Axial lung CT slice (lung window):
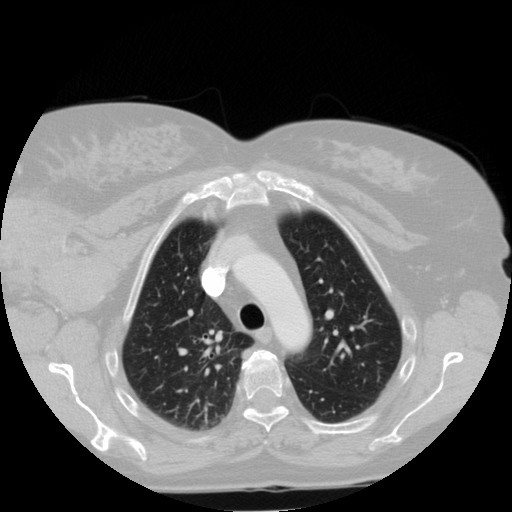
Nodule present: no